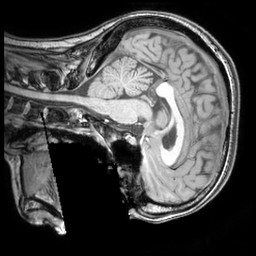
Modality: T1w
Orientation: sagittal
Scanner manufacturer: philips
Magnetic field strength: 3 T
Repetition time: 0.008105 s
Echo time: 0.003714 s